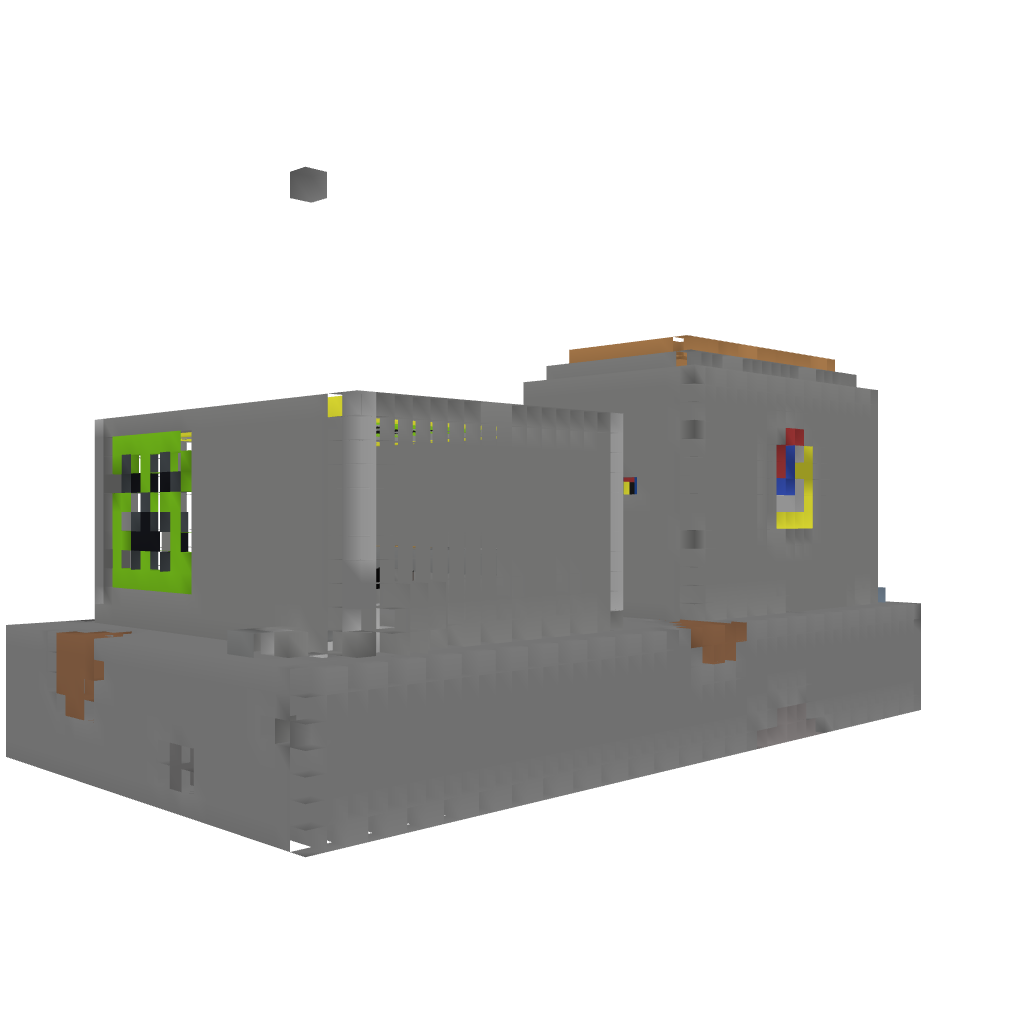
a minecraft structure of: Decoration Church + Secret Room